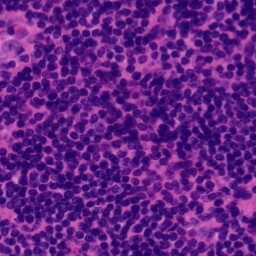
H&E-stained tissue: Tonsil